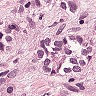
Metastatic tissue present: yes